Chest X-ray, PA view. Patient: 55 years old, sex F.
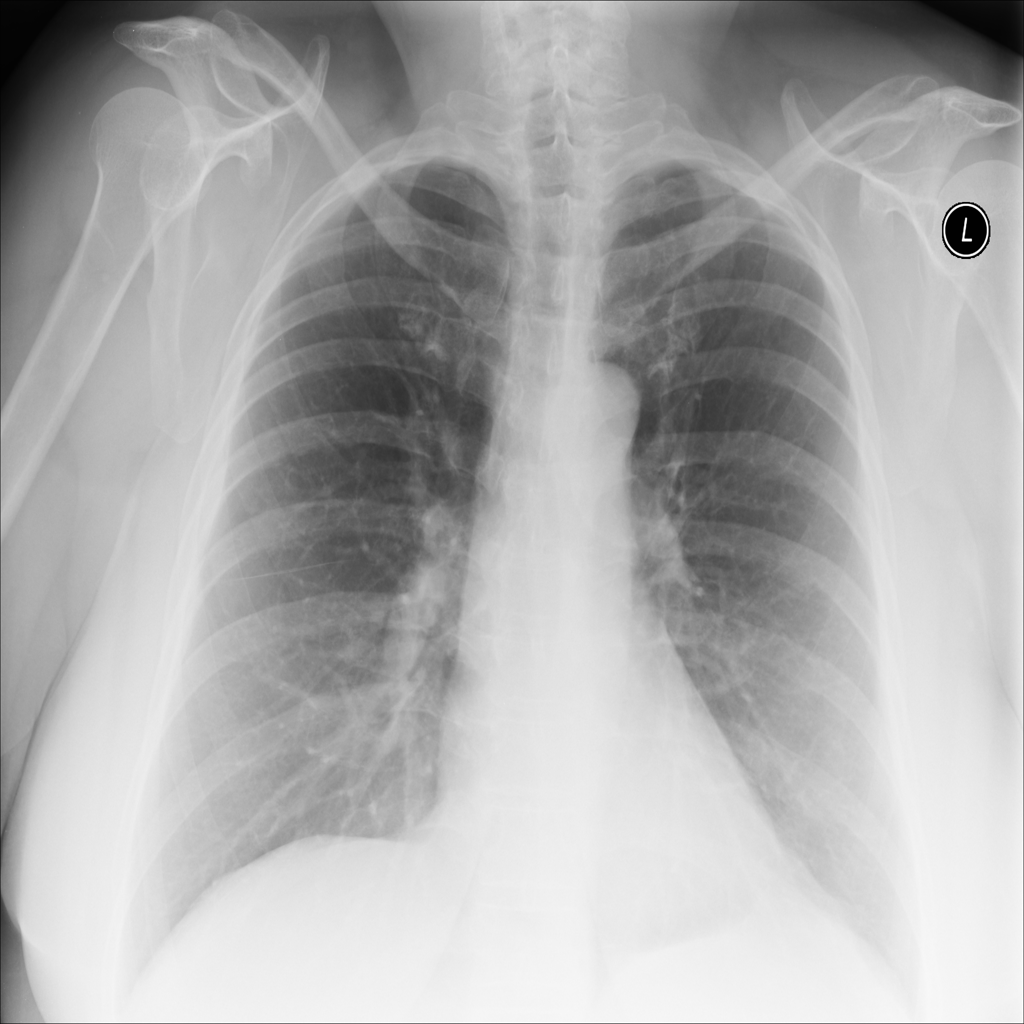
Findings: No Finding